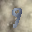
Label: 9